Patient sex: M
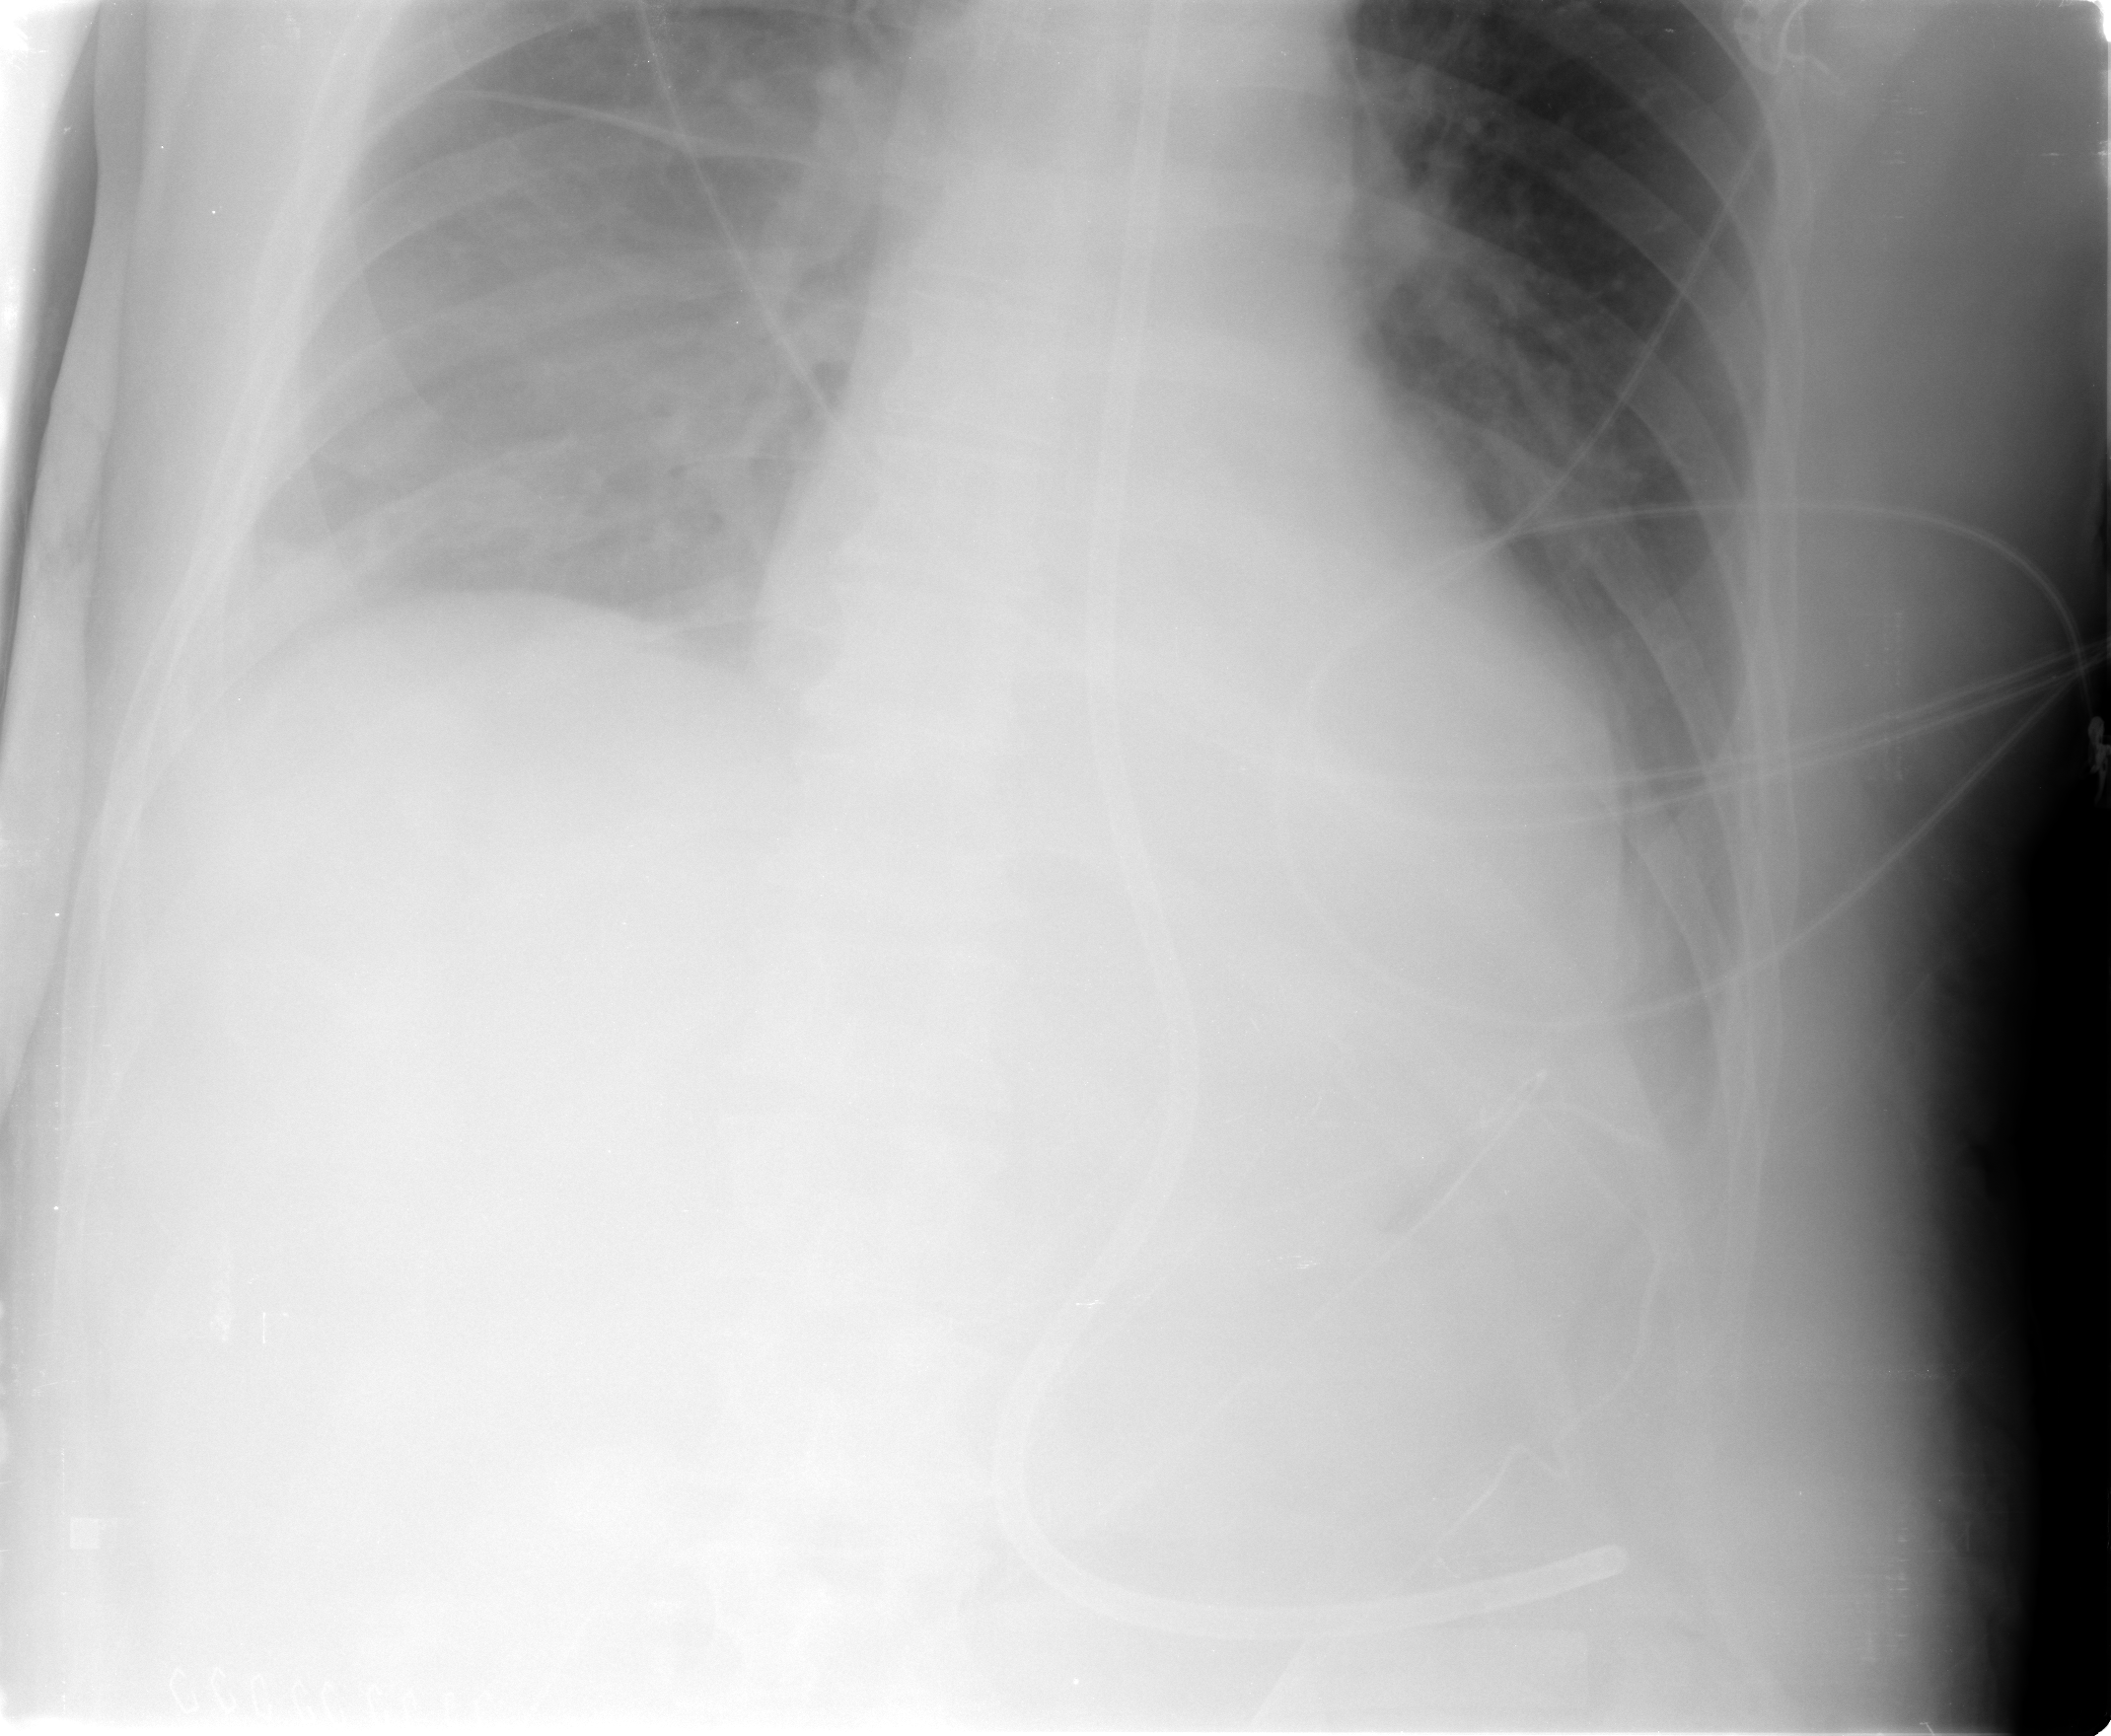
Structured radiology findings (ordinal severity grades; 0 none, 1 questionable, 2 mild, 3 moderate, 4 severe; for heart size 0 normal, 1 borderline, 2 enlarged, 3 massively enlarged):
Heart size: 0
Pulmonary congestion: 1
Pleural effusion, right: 1
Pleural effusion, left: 0
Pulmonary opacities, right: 0
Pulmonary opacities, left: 0
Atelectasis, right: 2
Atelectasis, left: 0